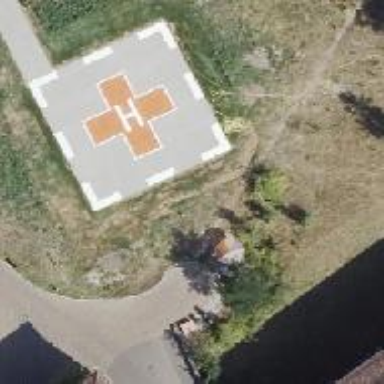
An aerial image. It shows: Image showing helipad at airport.